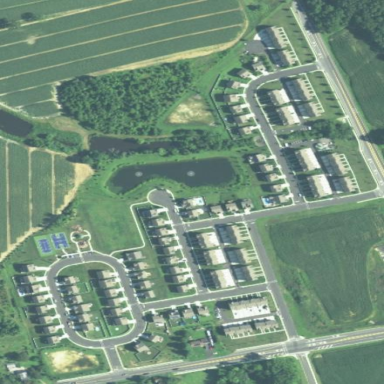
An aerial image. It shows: Single-family residential area.